Aerial crown-view tile of a tropical tree (Barro Colorado Island, Panama), acquired 20250715:
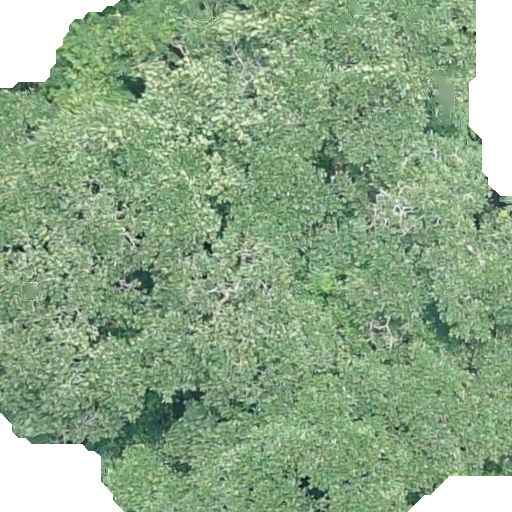
Species: Ficus insipida
GBIF accepted scientific name: Ficus insipida
Crown area: 432.147 m²